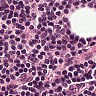
Metastatic tissue present: no